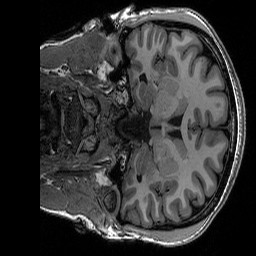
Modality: T1w
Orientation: coronal
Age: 24
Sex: female
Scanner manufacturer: siemens
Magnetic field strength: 3 T
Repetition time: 2.53 s
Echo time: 0.0033 s